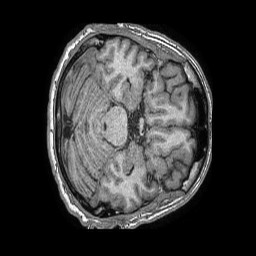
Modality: T1w
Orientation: axial
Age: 61
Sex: male
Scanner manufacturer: philips
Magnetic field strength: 1.5 T
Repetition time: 0.007571 s
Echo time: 0.003442 s